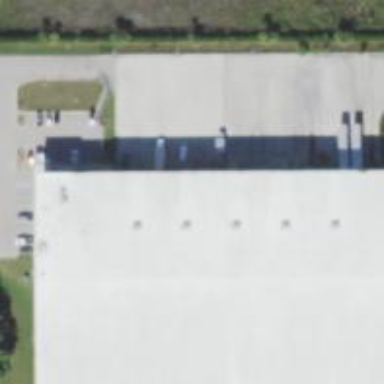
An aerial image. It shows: Warehouse.